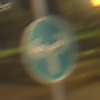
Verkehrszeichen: VorgeschriebeneFahrtrichtungRechtsOderLinks
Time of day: Night
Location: Outdoor (Urban)
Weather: Overcast
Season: NotSpecified
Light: Artificial